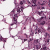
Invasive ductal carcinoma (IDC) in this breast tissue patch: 1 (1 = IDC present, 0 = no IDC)